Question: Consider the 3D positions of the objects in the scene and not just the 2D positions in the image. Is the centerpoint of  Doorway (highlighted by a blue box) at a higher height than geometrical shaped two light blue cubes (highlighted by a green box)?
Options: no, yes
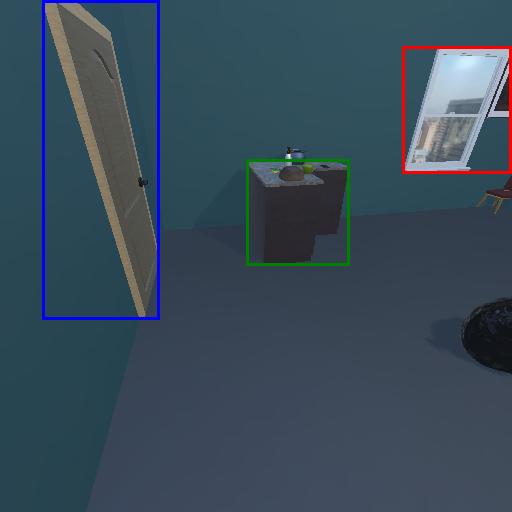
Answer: no